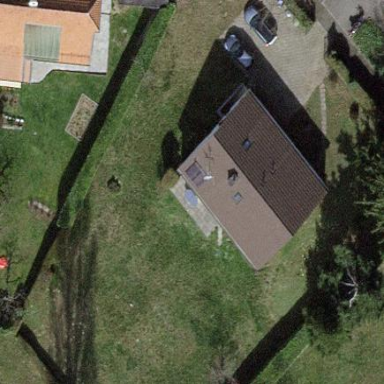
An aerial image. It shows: Garden enclosed by fence.